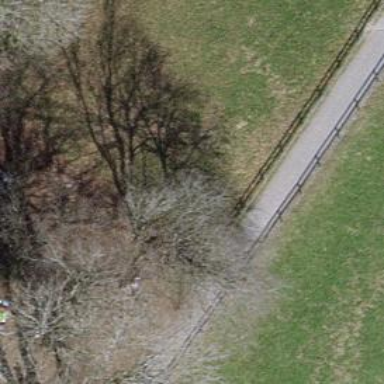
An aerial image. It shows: Bench for seating.